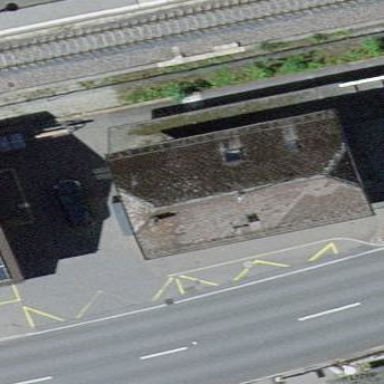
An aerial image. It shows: Train station building.